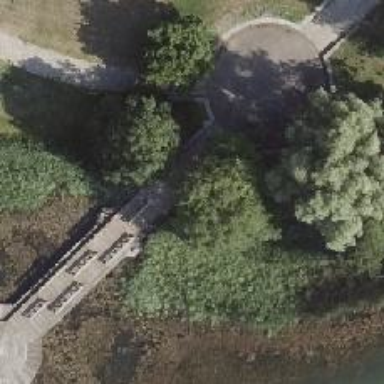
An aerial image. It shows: Footway bridge.